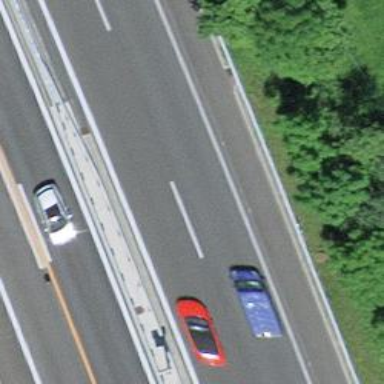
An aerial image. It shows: Motorway.